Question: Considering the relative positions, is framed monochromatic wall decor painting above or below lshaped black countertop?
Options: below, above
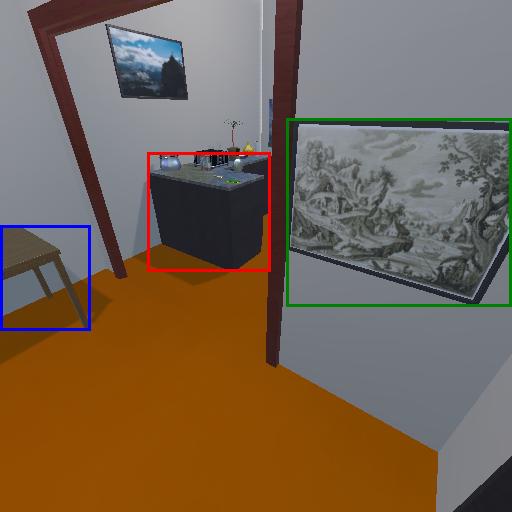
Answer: below